Question: How could I remove icons gap in float action menu. I want to have settings without icons.
See images:

Here menu code
'''
<item
android:id="@+id/menu_delete"
android:icon="@android:drawable/ic_menu_delete"
android:showAsAction="ifRoom"
android:title="Delete email"
android:titleCondensed="Delete">
</item>
<item
android:id="@+id/menu_more"
android:icon="@drawable/abc_ic_menu_moreoverflow_normal_holo_light"
android:title="Settings"
android:showAsAction="always">
<menu>
<item
android:id="@+id/submenu_readAllJobs"
android:title="@string/ReadAllJobsEmail"/>
<item
android:id="@+id/submenu_deleteAllJobs"
android:title="@string/DeleteAllJobsEmail"/>
</menu>
</item>
'''
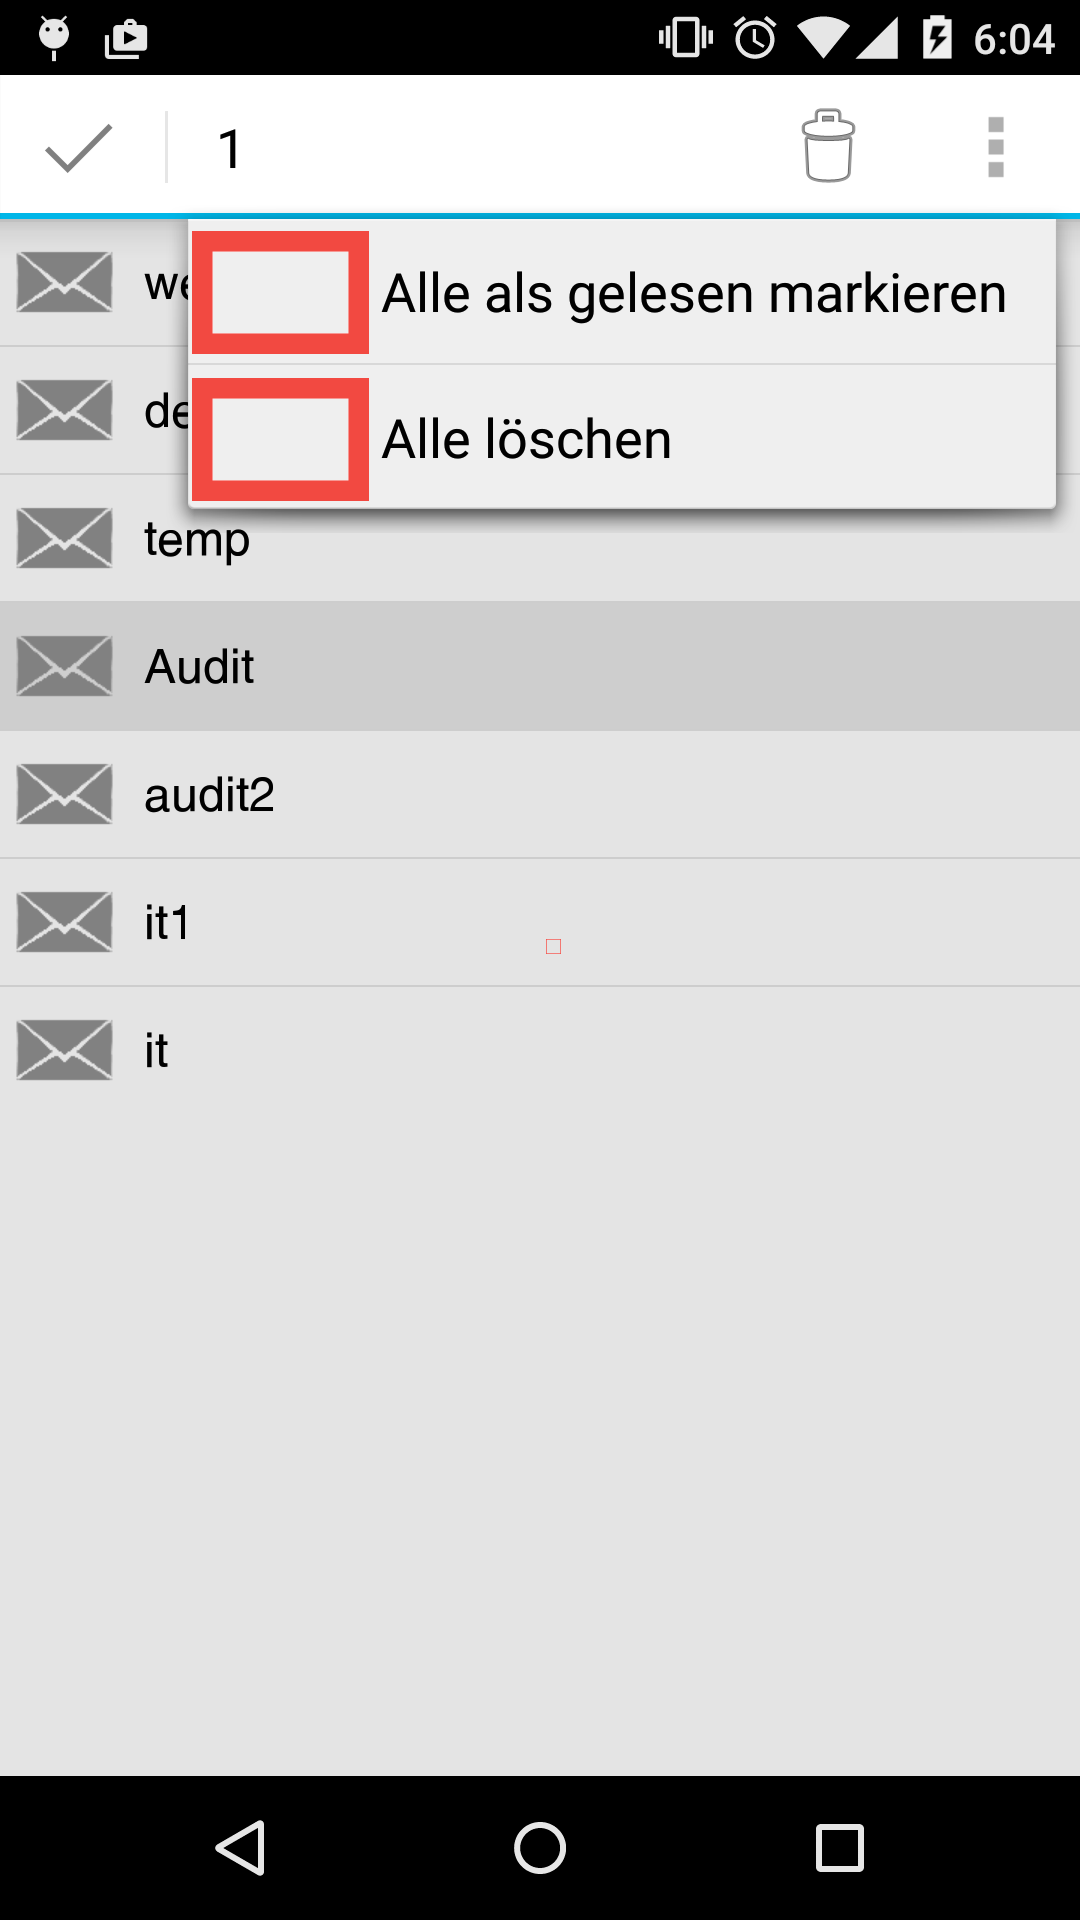
Answer: Resolved problem by changing menu code to following:
'''
<item
android:id="@+id/menu_delete"
android:icon="@android:drawable/ic_menu_delete"
android:showAsAction="ifRoom"
android:title="Delete email"
android:titleCondensed="Delete">
</item>
<item
android:id="@+id/submenu_readAllJobs"
android:title="@string/ReadAllJobsEmail"
app:showAsAction="never"
/>
<item
android:id="@+id/submenu_deleteAllJobs"
android:title="@string/DeleteAllJobsEmail"
app:showAsAction="never"
/>
'''
Result image: